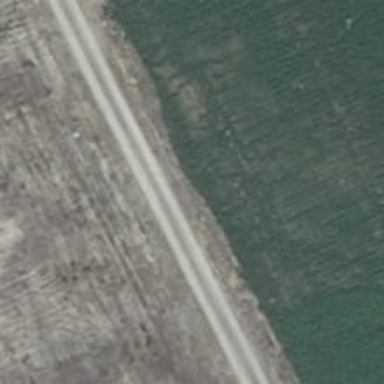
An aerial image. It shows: Gravel track with grade 2 tracktype.